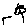
Label: flower